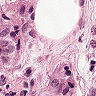
Metastatic tissue present: yes